Field crop: maize
Growth stage: 2
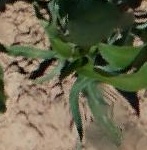
Species: maize